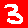
Digit: 3